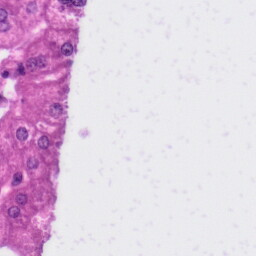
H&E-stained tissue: Liver